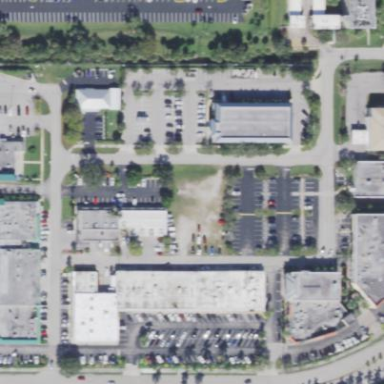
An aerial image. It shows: Retail area.